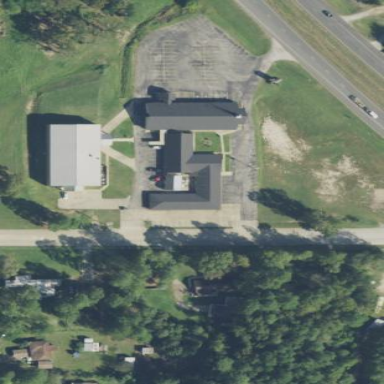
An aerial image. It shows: Beautiful church building.